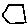
Label: hexagon